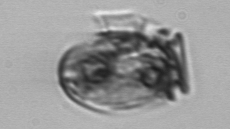
Label: Dinophysis_acuminata